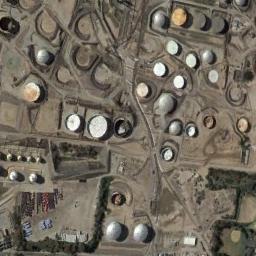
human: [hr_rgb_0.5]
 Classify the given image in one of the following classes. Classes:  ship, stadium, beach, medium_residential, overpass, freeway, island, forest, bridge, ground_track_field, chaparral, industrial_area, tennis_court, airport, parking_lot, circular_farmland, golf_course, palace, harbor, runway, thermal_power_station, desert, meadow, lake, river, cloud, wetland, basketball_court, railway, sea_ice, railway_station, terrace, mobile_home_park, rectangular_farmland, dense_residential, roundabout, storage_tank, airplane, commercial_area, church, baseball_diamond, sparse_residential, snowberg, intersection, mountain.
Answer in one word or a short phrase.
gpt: storage_tank